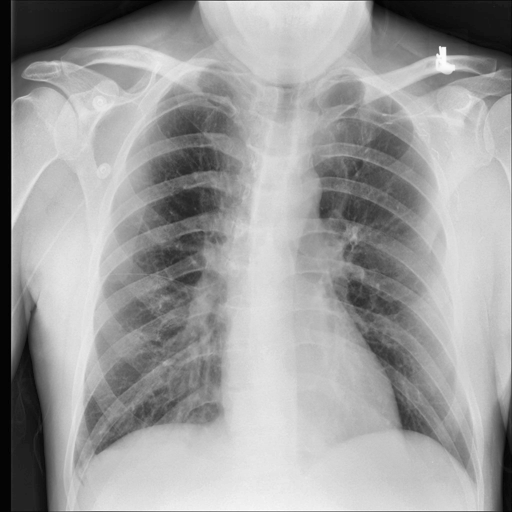
Finding: NORMAL